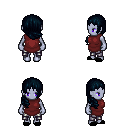
a pixel art fantasy rpg character, female body template, dark elf, purple skin, maroon tunic, metal pants, raven right-swept hairstyle, black slippers, four views (front, back, left, right), 2x2 character sprite sheet, small pixel art, hard edges, no anti-aliasing